Question: I have 2 values and want to create a rectangle from it.

So let's say:
1 = 1,1
2 = 10,8
So I want to calculate the upper left corner which would result in and the lower right corner which would be .
How can I achieve this with Java? Are there any libraries for this or is it even possible with the standard equipment?
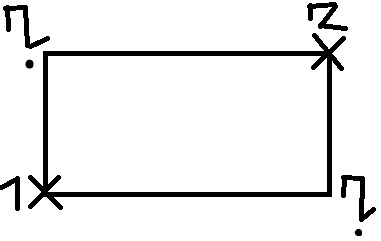
Answer: Based on your diagram and example, you want a rectangle with vertical and horizontal sides. If you look at your current example, all you did was take x1 and y2 for one of the points, and x2/y1 for the other point.
So, given 'Point's 'p1' and 'p2', you could do as follows:
'''
Point p3 = new Point(p1.x, p2.y);
Point p4 = new Point(p2.x, p1.y);
'''
Of course, if you do not have 'Point' objects you can just use the numbers as variables accordingly.